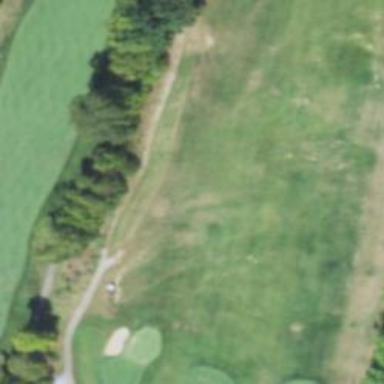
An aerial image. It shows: Area with grass used as rough in golf course.